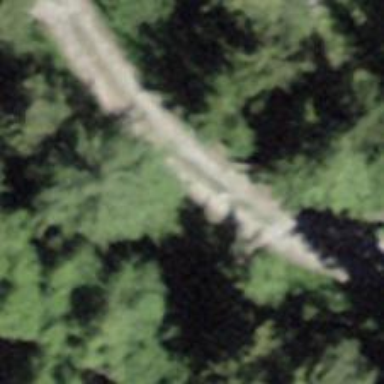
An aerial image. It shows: Track with grade2 tracktype.